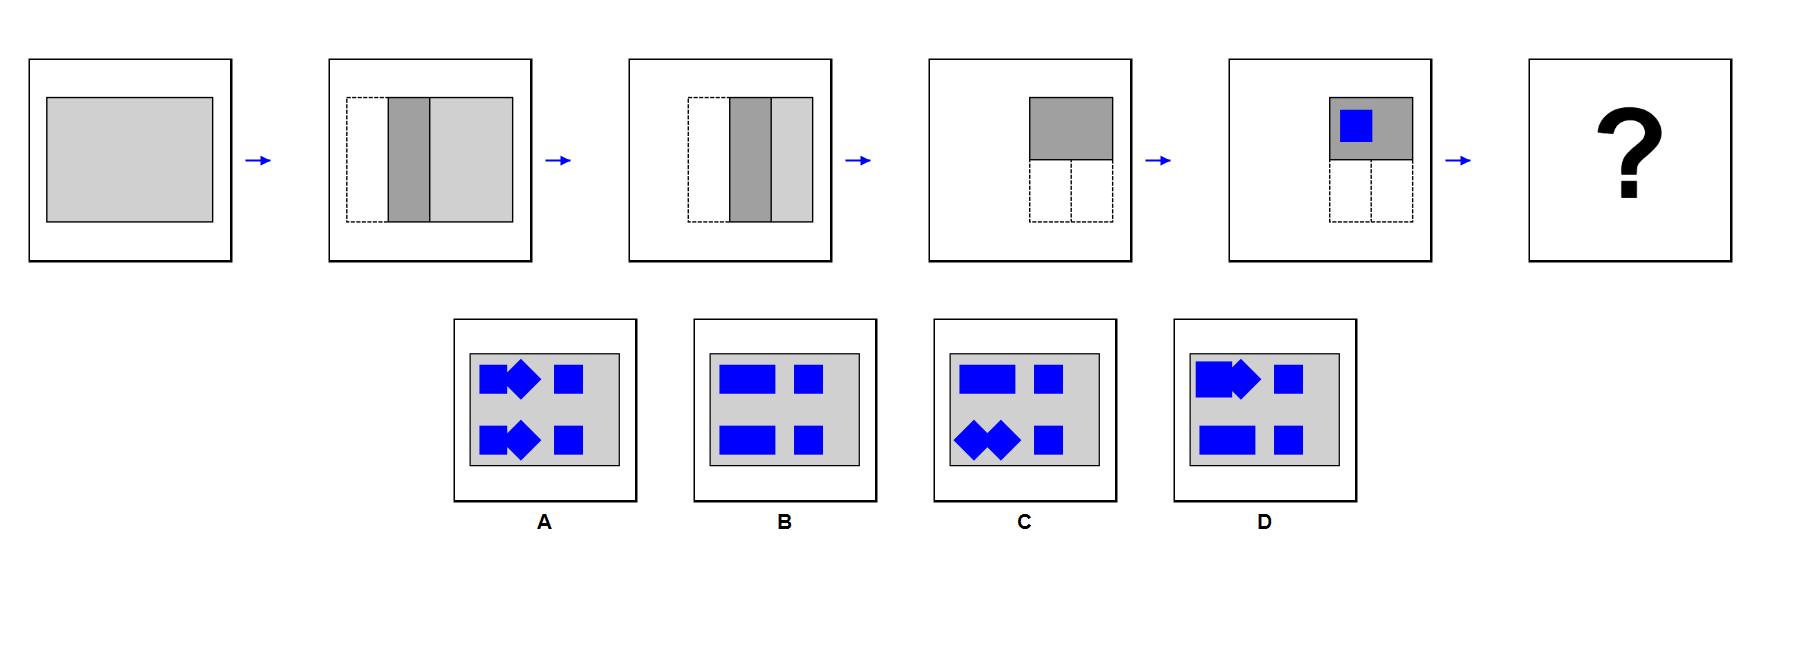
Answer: B